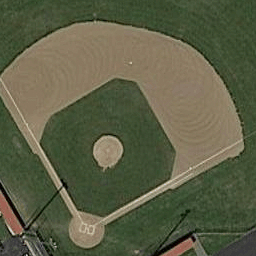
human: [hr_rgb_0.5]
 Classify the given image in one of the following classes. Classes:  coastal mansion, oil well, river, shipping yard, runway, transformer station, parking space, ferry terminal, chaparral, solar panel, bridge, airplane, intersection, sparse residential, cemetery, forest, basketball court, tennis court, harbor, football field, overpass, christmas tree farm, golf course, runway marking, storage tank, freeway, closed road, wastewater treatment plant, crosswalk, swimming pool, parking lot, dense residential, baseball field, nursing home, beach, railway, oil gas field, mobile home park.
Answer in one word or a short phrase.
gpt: baseball field